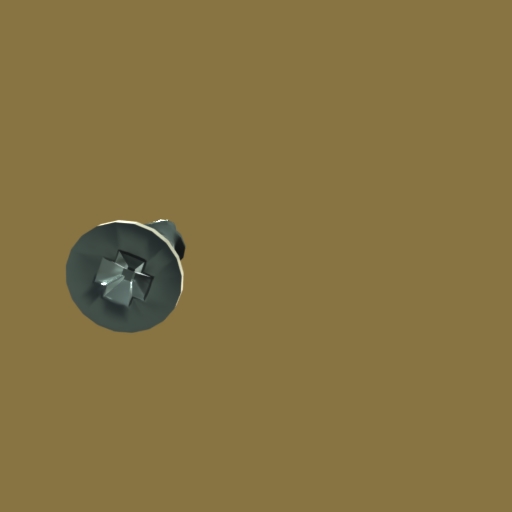
Label: screw